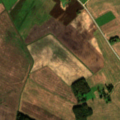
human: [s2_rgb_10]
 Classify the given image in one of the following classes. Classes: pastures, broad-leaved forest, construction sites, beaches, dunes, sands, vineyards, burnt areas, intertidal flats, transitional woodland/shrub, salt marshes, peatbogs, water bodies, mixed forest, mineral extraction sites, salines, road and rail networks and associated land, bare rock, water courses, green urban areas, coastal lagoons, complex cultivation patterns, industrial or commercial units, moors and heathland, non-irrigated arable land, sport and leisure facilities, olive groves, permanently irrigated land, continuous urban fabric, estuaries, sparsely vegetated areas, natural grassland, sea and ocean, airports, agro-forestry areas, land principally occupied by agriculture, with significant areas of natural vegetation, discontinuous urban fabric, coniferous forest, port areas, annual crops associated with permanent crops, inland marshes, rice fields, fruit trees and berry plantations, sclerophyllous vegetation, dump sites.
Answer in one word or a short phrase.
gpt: non-irrigated arable land, complex cultivation patterns, mixed forest